Question: Hi I need to import my edited image in Instagram , something like PhotoStudio :

I captured my image with this code :
'''
UIGraphicsBeginImageContextWithOptions(self.captureView.bounds.size, self.captureView.opaque, 0.0);
[self.captureView.layer renderInContext:UIGraphicsGetCurrentContext()];
UIImage * screenshot = UIGraphicsGetImageFromCurrentImageContext();
UIGraphicsEndImageContext();
'''
Then I need to open this 'screenShot' with Instagram:
---
:
I implement the method like this :
'''
UIGraphicsBeginImageContextWithOptions(self.captureView.bounds.size, self.captureView.opaque, 0.0);
[self.captureView.layer renderInContext:UIGraphicsGetCurrentContext()];
UIImage * screenshot = UIGraphicsGetImageFromCurrentImageContext();
UIGraphicsEndImageContext();
NSURL *igImageHookFile = [[NSURL alloc] initWithString:[[NSString alloc] initWithFormat:@"file://%@", screenshot]];
docFile.UTI = @"com.instagram.photo";
[self setupDocumentControllerWithURL:igImageHookFile];
NSURL *instagramURL = [NSURL URLWithString:@"instagram://media?id=MEDIA_ID"];
if ([[UIApplication sharedApplication] canOpenURL:instagramURL]) {
[[UIApplication sharedApplication] openURL:instagramURL];
}
else {
NSLog(@"No Instagram Found");
}
}
'''
But I receive this output :
'''
2012-05-05 21:55:36.842 InstantFrame[855:707] *** Assertion failure in -[UIDocumentInteractionController setURL:], /SourceCache/UIKit/UIKit-1914.84/UIDocumentInteractionController.m:1094
2012-05-05 21:55:36.848 InstantFrame[855:707] *** Terminating app due to uncaught exception 'NSInternalInconsistencyException', reason: 'UIDocumentInteractionController: invalid scheme (null). Only the file scheme is supported.'
'''
Instagram will be opened but does not import anything.
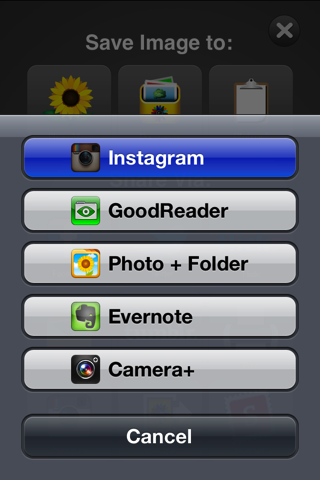
Answer: What you want to do is open a specially formatted url.
Here is the instragram documentation i found with a quick google search:
<URL>
Here is the apple docs that describes the process.
<URL>